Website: bh-photo
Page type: customer-info-address
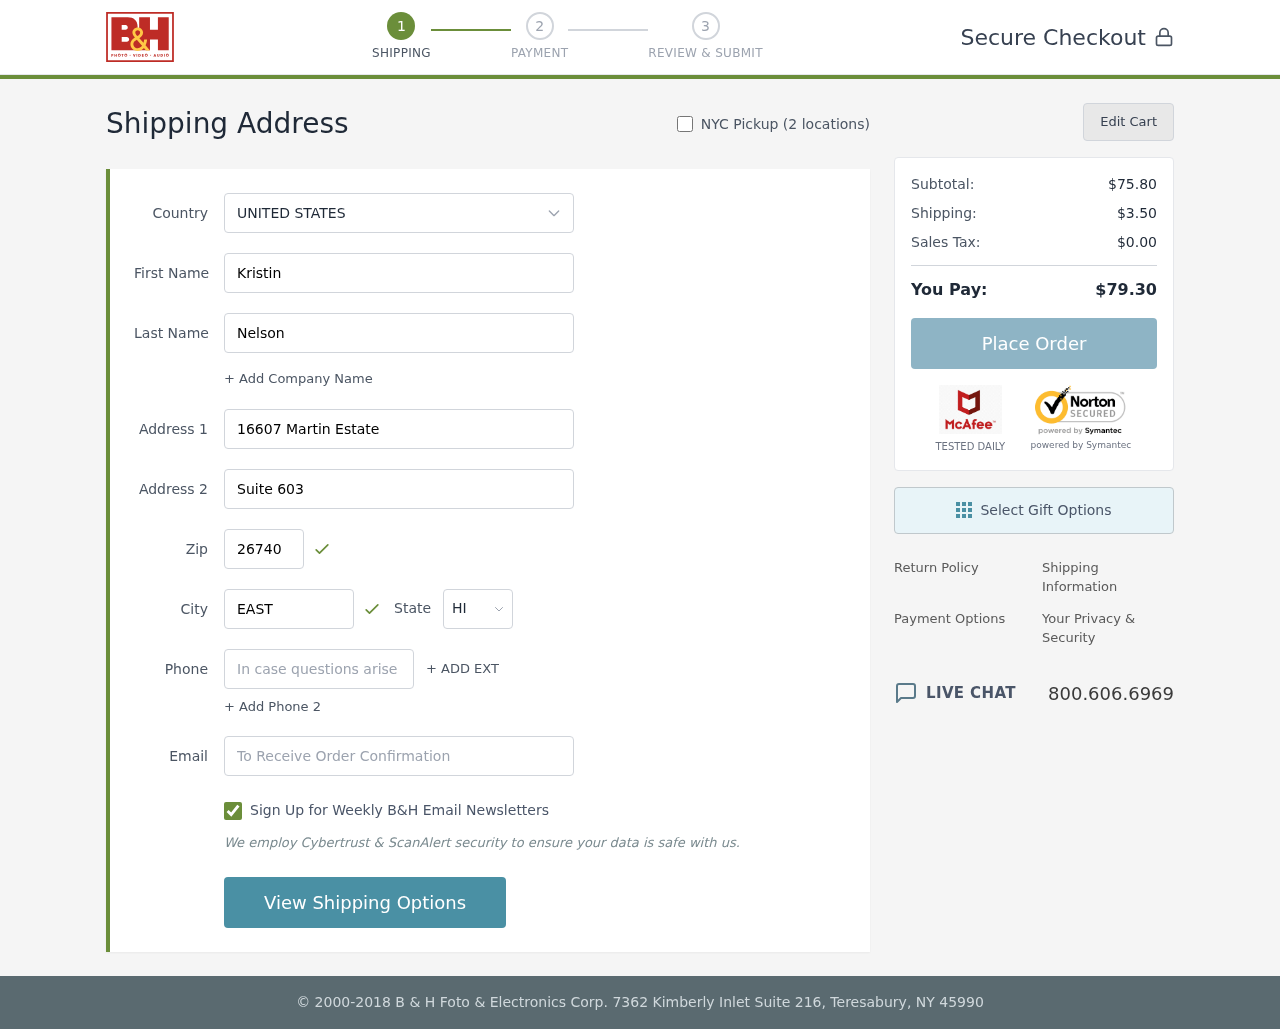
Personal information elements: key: PII_CITY
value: East Katherine
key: PII_COUNTRY
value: United States
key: PII_EMAIL
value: kristinnelson@hotmail.com
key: PII_FIRSTNAME
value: Kristin
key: PII_LASTNAME
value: Nelson
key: PII_PHONE
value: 2589273622
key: PII_POSTCODE
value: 26740
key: PII_STATE_ABBR
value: HI
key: PII_STREET
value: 16607 Martin Estate
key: PII_STREET2
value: Suite 603
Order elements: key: ORDER_SUBTOTAL
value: $75.80
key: ORDER_SHIPPING_COST
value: $3.50
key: ORDER_TAX
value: $0.00
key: ORDER_TOTAL
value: $79.30